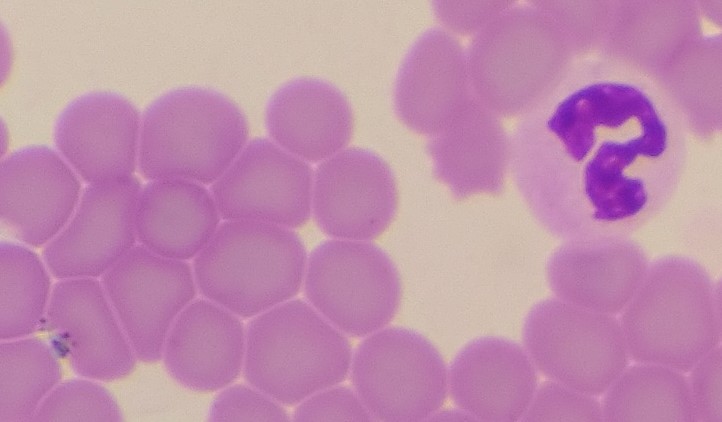
White blood cell type: Neutrophil